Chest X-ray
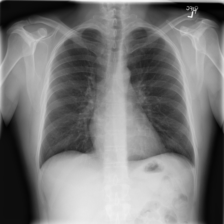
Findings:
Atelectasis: negative
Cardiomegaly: negative
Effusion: negative
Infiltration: negative
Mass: negative
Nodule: negative
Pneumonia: negative
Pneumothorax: negative
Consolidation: negative
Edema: negative
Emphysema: negative
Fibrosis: negative
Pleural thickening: negative
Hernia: negative